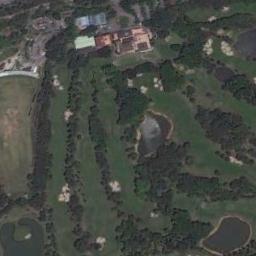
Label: golf_course